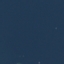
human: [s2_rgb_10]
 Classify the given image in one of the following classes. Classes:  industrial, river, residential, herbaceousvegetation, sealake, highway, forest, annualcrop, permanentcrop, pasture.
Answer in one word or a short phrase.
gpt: SeaLake